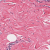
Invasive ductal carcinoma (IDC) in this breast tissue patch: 0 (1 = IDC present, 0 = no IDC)